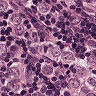
Metastatic tissue present: yes